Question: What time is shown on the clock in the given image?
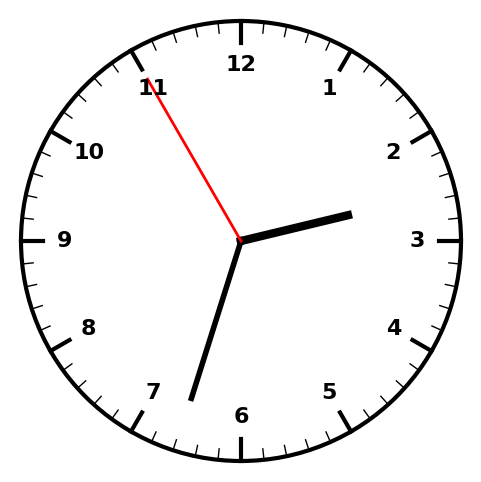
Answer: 02:32:55